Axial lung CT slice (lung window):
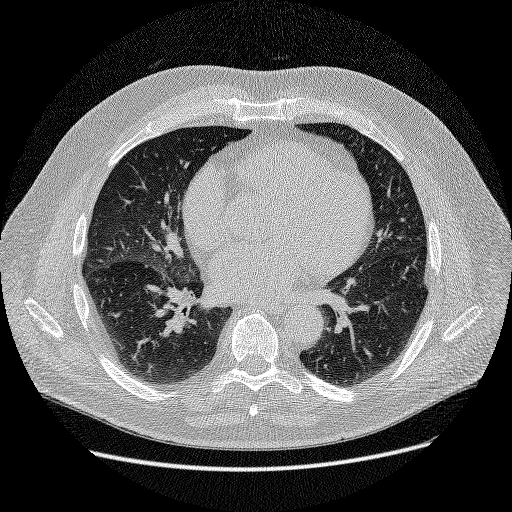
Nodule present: no